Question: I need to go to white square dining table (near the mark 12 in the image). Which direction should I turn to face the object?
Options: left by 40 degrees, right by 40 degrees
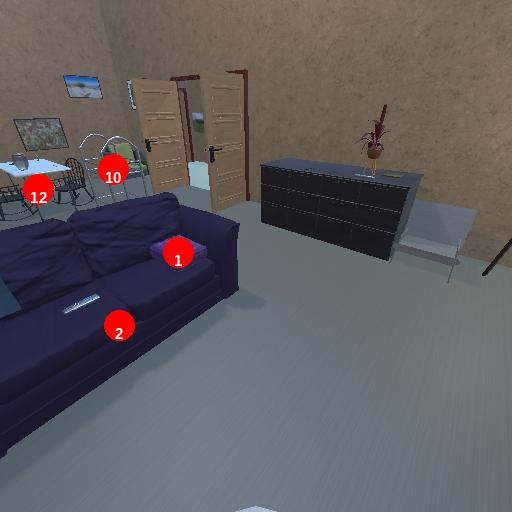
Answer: left by 40 degrees